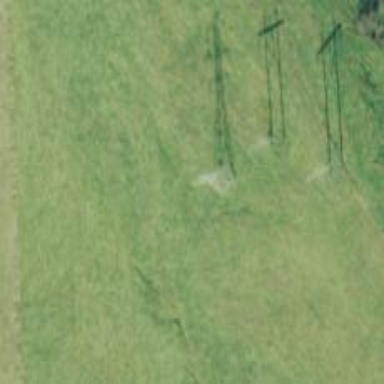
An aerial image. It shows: Lattice structure tower used for power distribution.